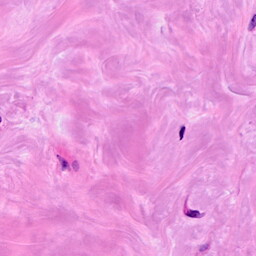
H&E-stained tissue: Breast